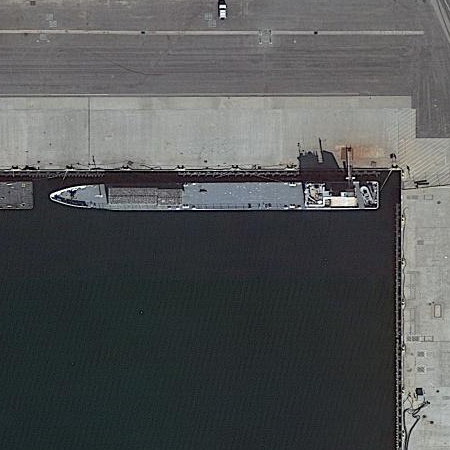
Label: civil